Question: in chrome 43.0.2357.81 I can't find the little box which can separate devtools into a new window
I tried googling
> 'q=open+inspect+element+in+new+window+chrome'
nothing new
Here is the Screen shot !

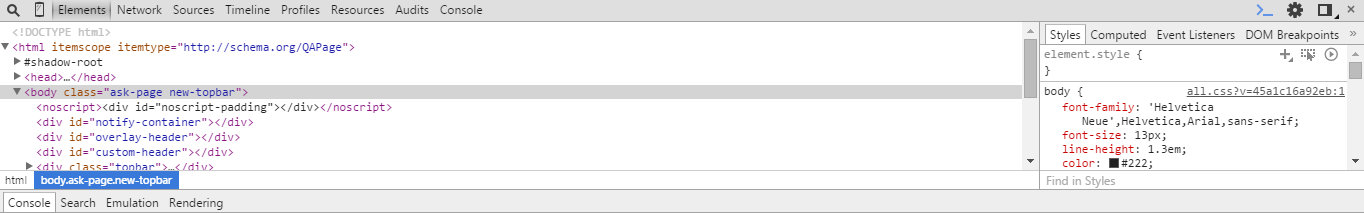
Answer: answered by Ahmed :) !